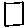
Label: square